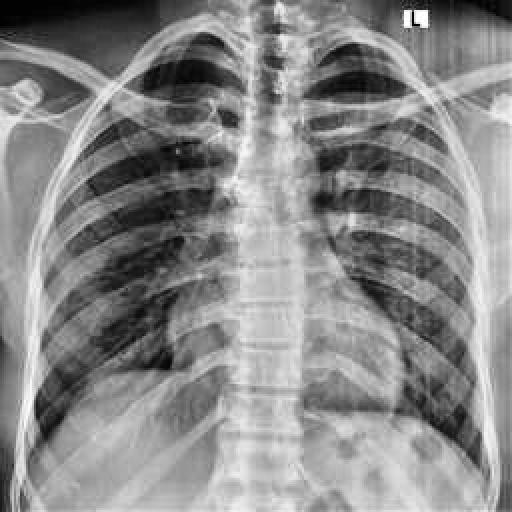
Finding: NORMAL